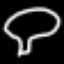
Label: mushroom